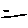
Label: line